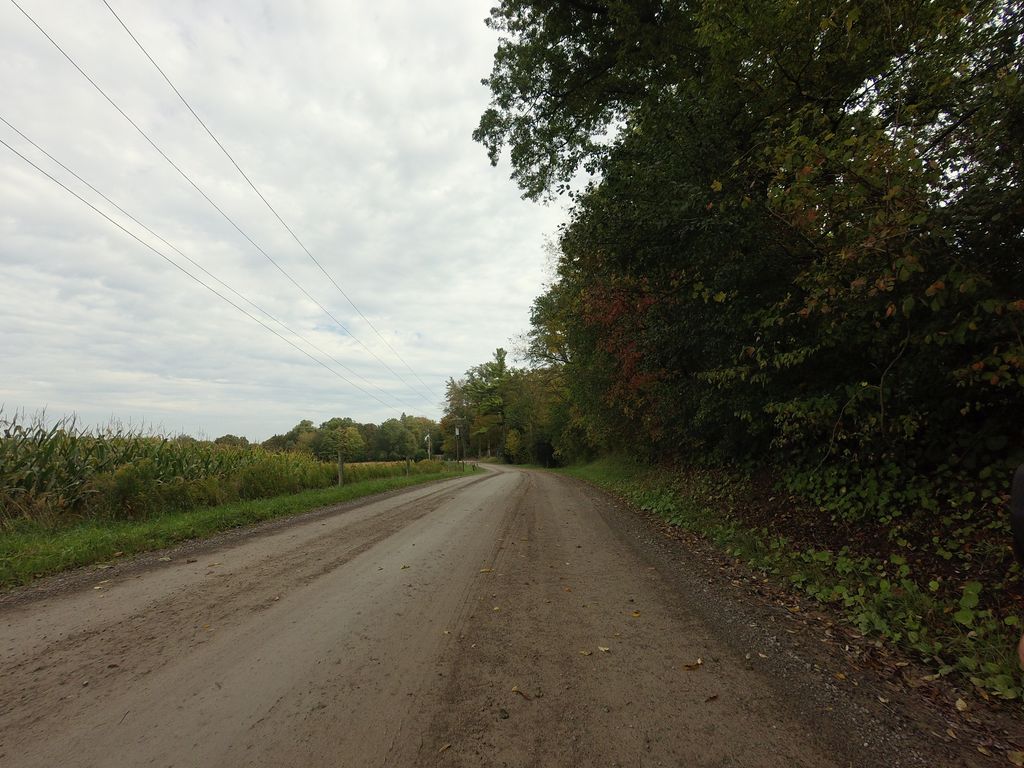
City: hamilton